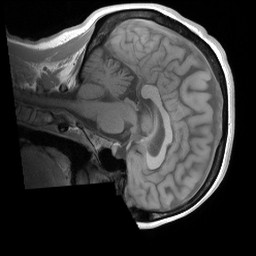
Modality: T1w
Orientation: sagittal
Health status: ill
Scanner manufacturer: siemens
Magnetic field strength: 3 T
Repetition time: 0.291 s
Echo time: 0.00266 s